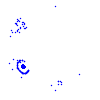
Particle: pion